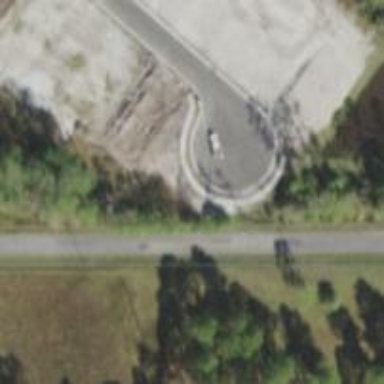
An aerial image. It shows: Turning circle on the road.